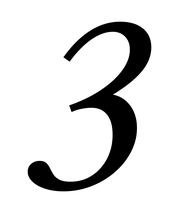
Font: LibreCaslonText-Italic_Italic